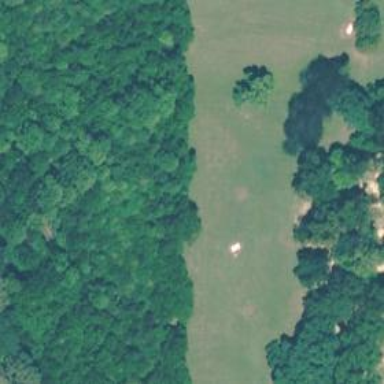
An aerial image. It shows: Disc golf basket.